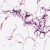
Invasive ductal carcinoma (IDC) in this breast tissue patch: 0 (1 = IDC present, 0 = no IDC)